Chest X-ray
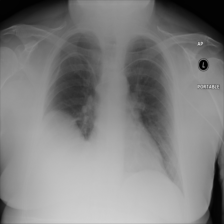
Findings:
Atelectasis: negative
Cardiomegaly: negative
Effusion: negative
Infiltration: negative
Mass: negative
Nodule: negative
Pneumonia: negative
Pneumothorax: negative
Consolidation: negative
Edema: negative
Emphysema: negative
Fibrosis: negative
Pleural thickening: negative
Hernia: negative